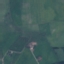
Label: Pasture